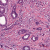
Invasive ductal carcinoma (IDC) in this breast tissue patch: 1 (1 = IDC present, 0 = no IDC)